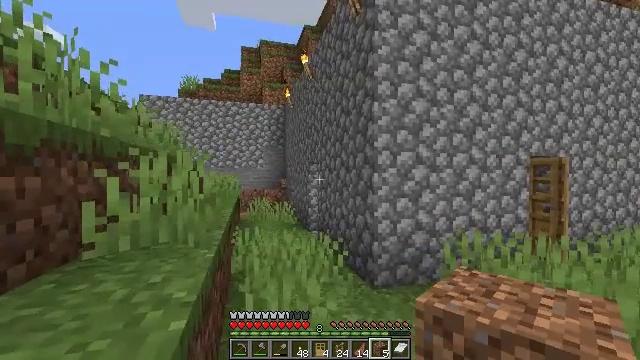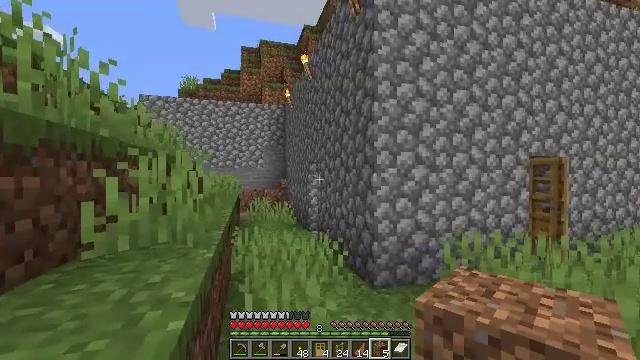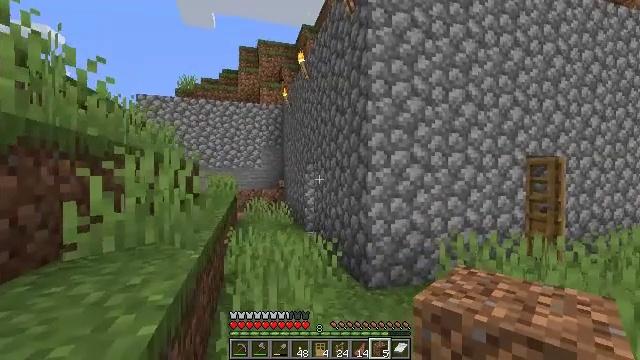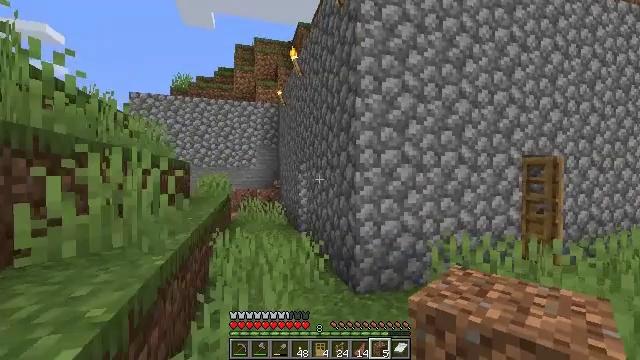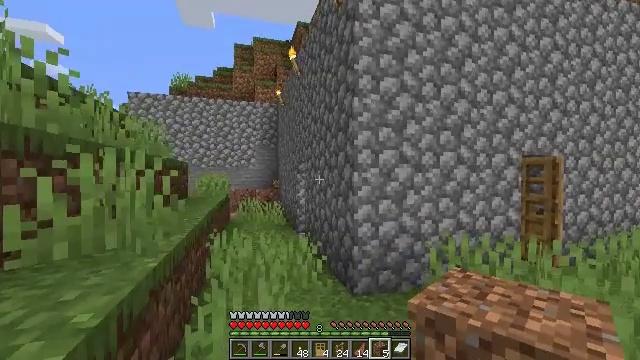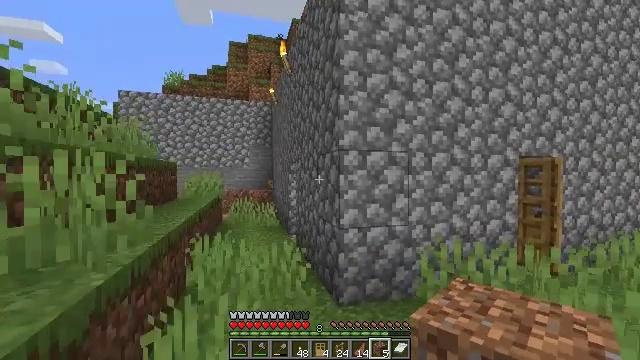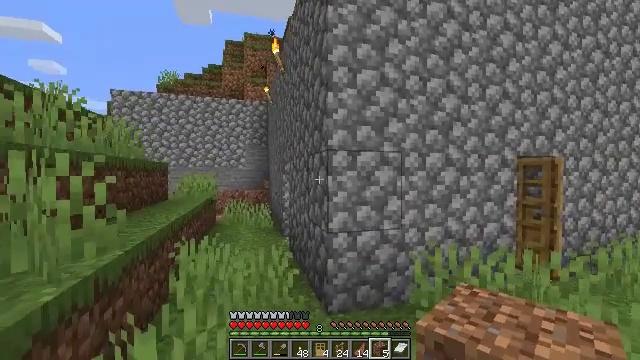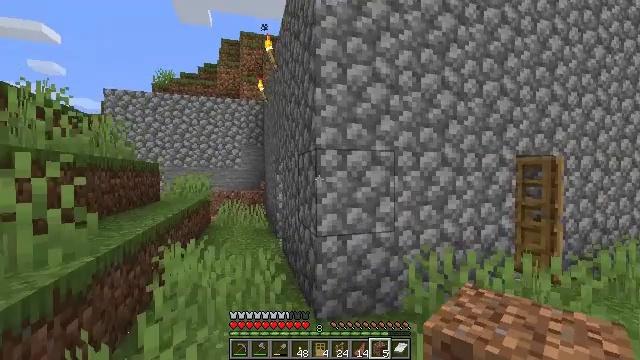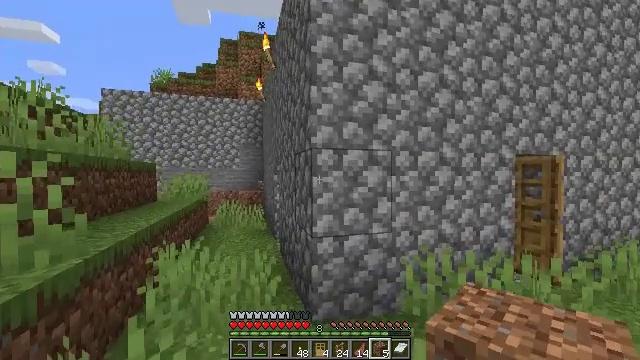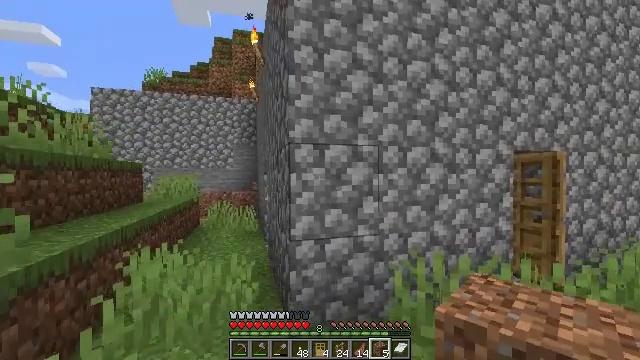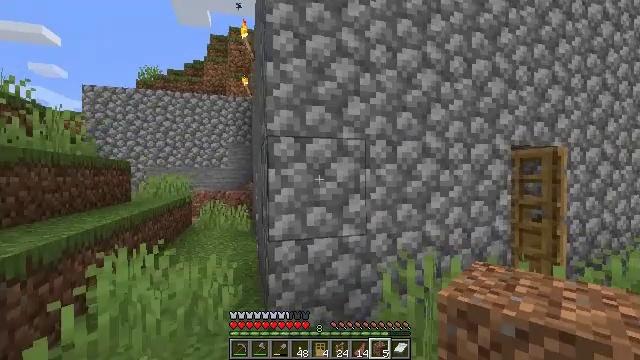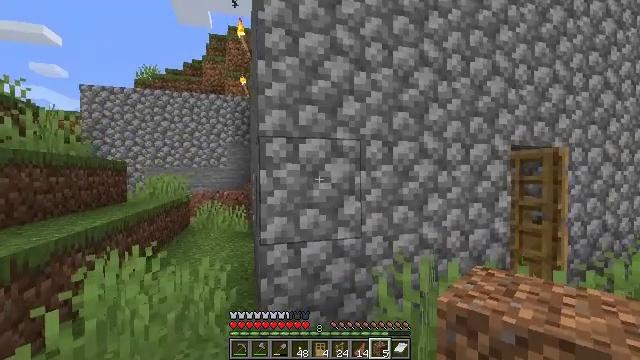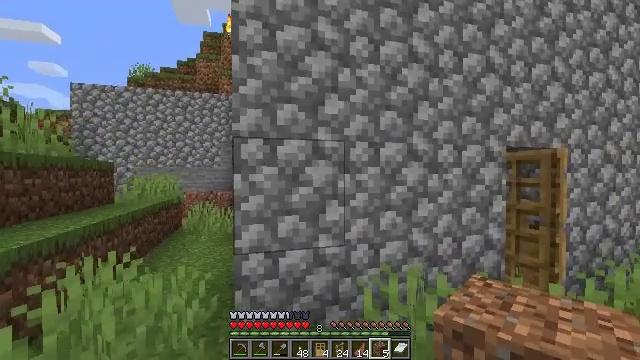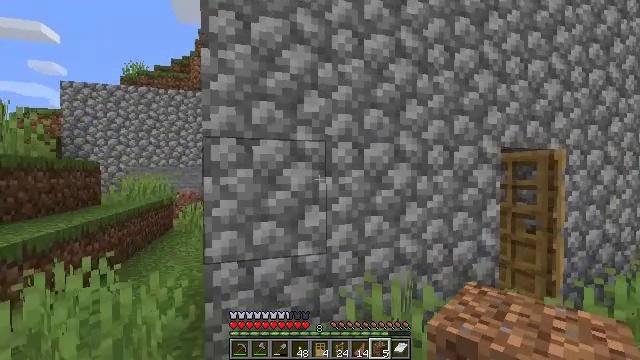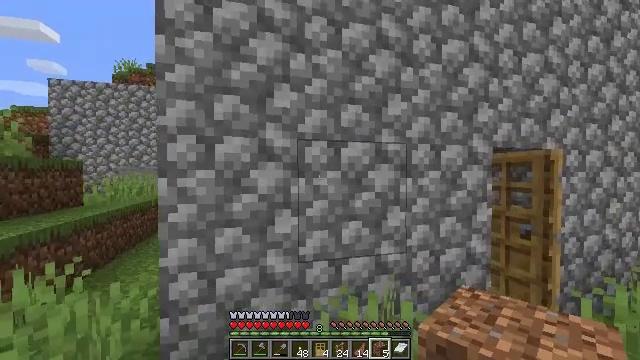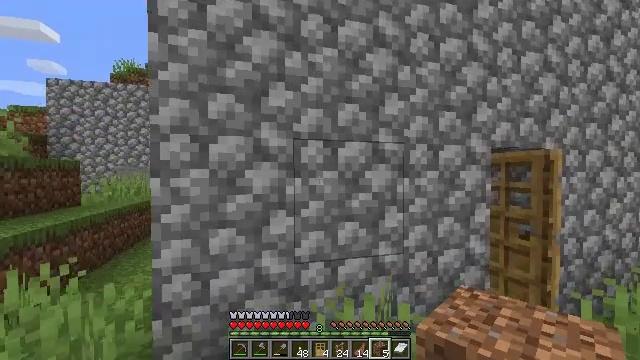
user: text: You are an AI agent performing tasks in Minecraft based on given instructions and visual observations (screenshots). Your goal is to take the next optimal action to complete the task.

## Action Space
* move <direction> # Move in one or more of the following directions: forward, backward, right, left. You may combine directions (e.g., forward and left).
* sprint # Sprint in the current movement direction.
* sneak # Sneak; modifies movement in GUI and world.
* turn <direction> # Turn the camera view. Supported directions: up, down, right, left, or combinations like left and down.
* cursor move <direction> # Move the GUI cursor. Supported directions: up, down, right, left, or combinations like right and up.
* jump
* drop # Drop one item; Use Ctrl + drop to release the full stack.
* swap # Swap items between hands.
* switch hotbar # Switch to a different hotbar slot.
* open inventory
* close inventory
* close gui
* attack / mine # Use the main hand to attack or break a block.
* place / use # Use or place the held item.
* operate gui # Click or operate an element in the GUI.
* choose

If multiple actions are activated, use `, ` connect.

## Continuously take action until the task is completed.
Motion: motion action
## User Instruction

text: Break the cobblestone to create a path.
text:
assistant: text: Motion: move forward
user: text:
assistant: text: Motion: move forward and move right
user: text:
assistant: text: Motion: move forward and move right
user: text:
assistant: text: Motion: move forward and move right
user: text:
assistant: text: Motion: move forward and move right
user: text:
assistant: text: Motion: move forward and move right
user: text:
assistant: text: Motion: move forward and move right
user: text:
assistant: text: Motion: move forward and move right
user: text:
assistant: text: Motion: move forward and move right
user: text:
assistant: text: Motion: move forward and move right
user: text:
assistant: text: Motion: move forward and move right
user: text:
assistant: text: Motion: move forward and move right
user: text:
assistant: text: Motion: move forward and move right
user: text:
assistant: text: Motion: move forward and move right
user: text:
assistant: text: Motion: move forward and move right
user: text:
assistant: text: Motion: move right
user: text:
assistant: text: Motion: move right
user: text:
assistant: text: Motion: move right, turn left
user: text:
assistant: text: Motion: move right, turn left
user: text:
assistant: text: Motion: move right, turn left
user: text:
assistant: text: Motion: move right, turn left
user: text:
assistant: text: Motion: move right, turn left
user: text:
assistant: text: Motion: no_op
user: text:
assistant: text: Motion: move forward
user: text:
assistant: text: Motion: move forward
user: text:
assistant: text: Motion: move forward
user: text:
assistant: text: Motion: move forward
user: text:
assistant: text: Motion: move forward
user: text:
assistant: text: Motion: move forward and move right
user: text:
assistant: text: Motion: move forward and move right